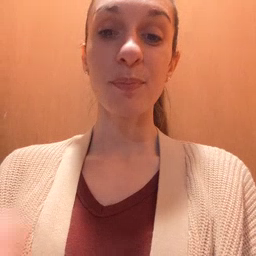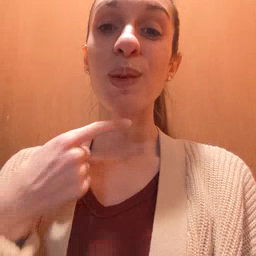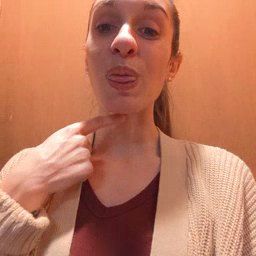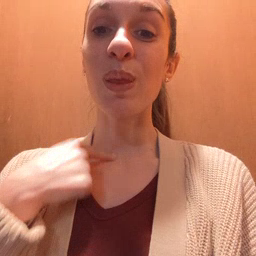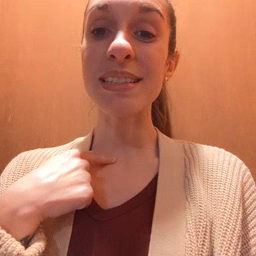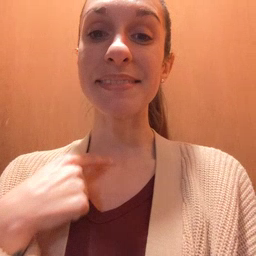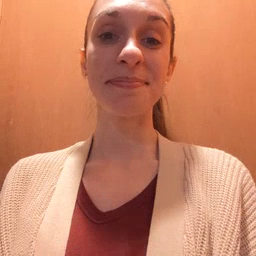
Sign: thirsty